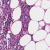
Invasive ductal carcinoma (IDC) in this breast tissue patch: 0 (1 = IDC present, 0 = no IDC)